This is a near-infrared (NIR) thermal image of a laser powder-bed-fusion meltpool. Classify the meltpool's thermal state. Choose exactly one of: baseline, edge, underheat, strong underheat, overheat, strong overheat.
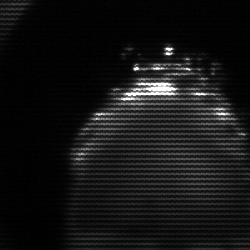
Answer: edge